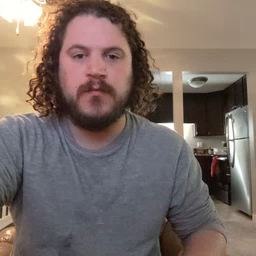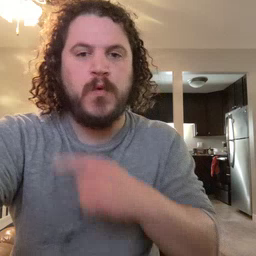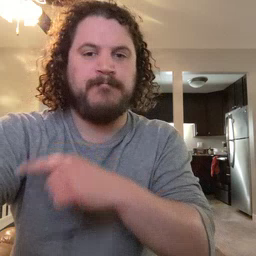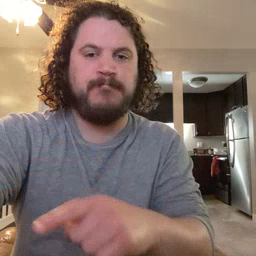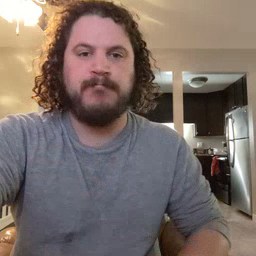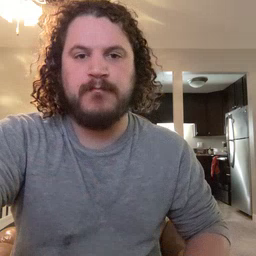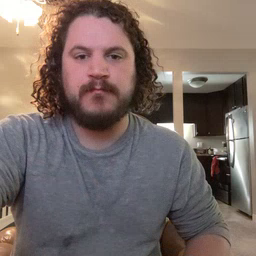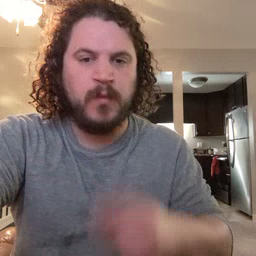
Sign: arm